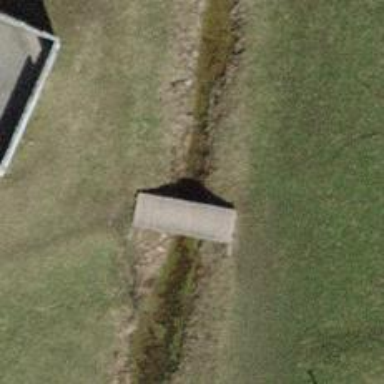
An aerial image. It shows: Culvert tunnel.